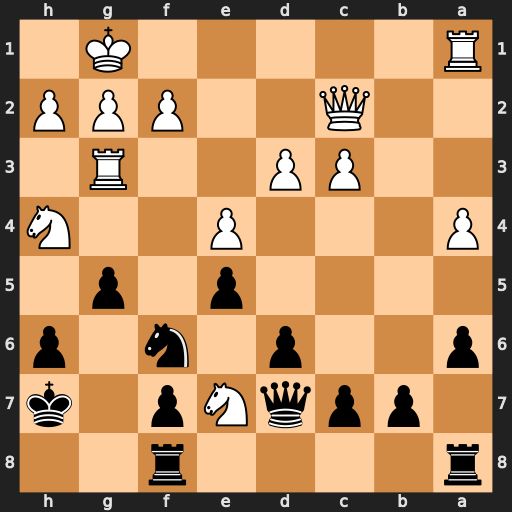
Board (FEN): r4r2/1ppqNp1k/p2p1n1p/4p1p1/P3P2N/2PP2R1/2Q2PPP/R5K1
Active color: b
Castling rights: -
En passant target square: -
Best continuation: gxh4 Rh3 Qxe7